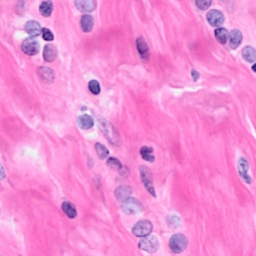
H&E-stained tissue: Breast